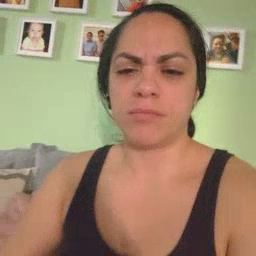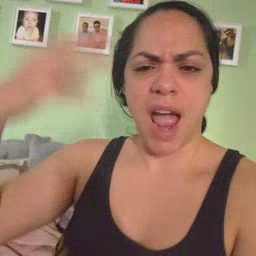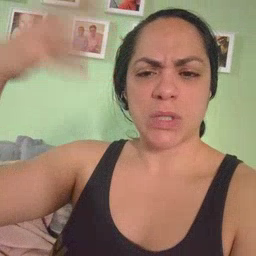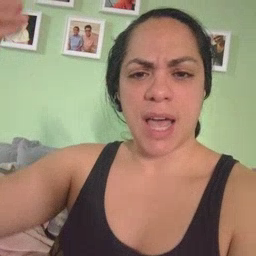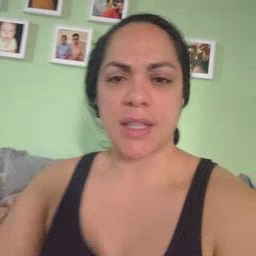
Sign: outside